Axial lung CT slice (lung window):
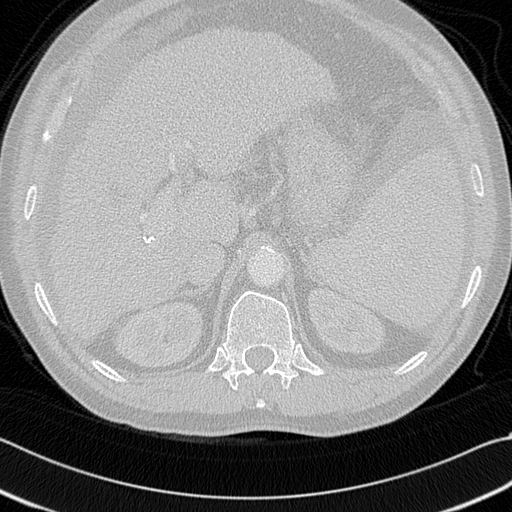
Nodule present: no